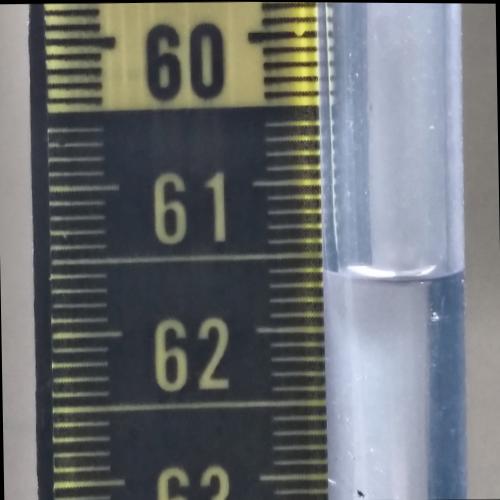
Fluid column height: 61.6 cm